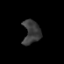
Tissue: prostate
Cell type: T cells
Senescence score: 0.1674
Nuclear area (px): 398
Mean DAPI intensity: 58.573